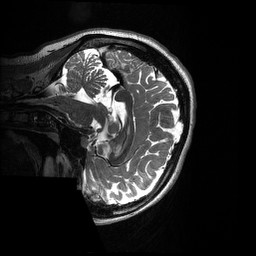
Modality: T2w
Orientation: sagittal
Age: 20
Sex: female